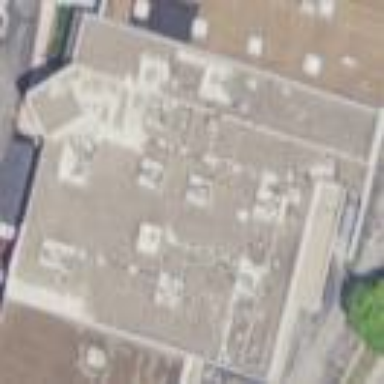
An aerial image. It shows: Department store building.